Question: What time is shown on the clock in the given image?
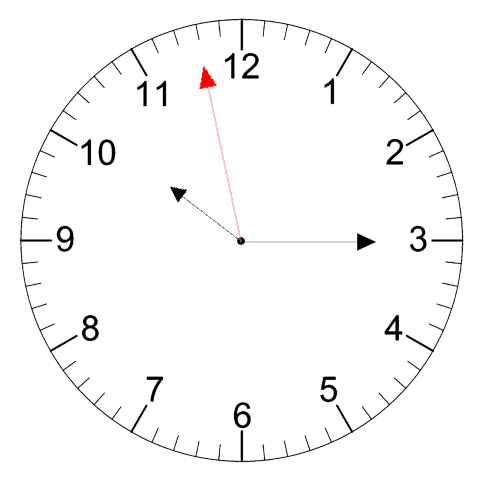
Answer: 10:14:58